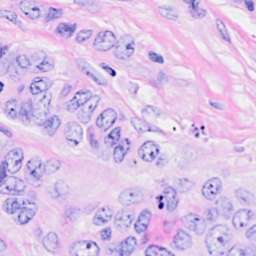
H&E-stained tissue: Breast